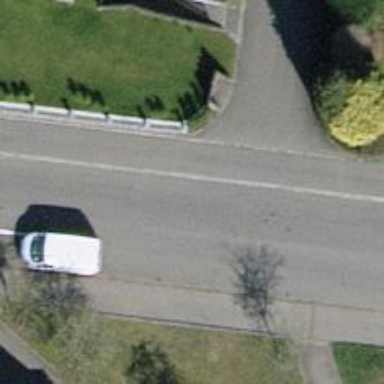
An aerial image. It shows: Hedge barrier.